Question: I want to align my background image which I declare in the activity_main.xml:
'''
android:background="@drawable/spieler_blau"
'''
The problem is that the whole screen is filled with this picture and I want to have a small white space on the left side of the screen. Like that:

Any solution? Thanks in advance.
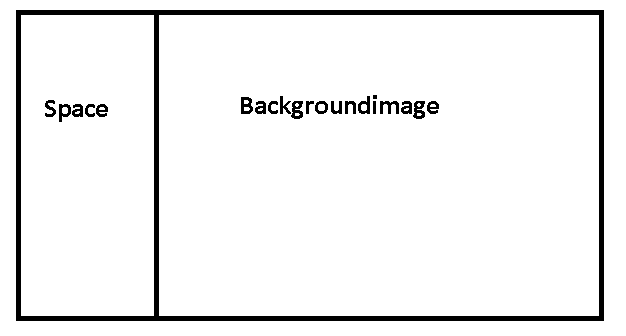
Answer:
You can use 'android:layout_marginLeft="20dp"'. You can set margin as per requirement.
Or you can also create one blank 'View' and one 'ImageView' in xml and give it weight.
Example:
1)
'''
<LinearLayout xmlns:android="http://schemas.android.com/apk/res/android"
android:id="@+id/expandable"
android:layout_width="fill_parent"
android:layout_height="fill_parent"
android:background="#000000"
android:orientation="horizontal" >
<View android:layout_weight="1"
android:layout_width="fill_parent"
android:layout_height="fill_parent"
/>
<ImageView
android:layout_width="fill_parent"
android:layout_height="fill_parent"
android:layout_weight="0.5"
android:background="@drawable/ic_launcher" />
'''
2)
'''
<LinearLayout xmlns:android="http://schemas.android.com/apk/res/android"
android:id="@+id/expandable"
android:layout_width="fill_parent"
android:layout_height="fill_parent"
android:background="#000000"
android:orientation="horizontal" >
<ImageView
android:layout_width="fill_parent"
android:layout_height="fill_parent"
android:layout_marginLeft="20dp"
android:background="@drawable/ic_launcher" />
</LinearLayout>
'''